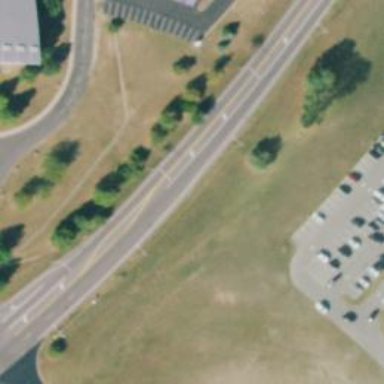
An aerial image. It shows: Tertiary road.